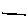
Label: line